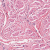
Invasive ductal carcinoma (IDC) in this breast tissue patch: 0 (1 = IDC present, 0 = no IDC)